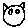
Label: cat